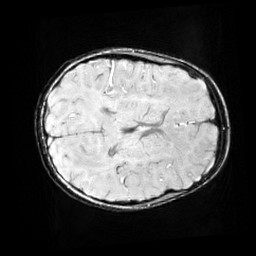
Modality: SWI
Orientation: axial
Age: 11
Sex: female
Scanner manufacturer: siemens
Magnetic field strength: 3 T
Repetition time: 0.027 s
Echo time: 0.02 s